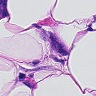
Metastatic tissue present: yes